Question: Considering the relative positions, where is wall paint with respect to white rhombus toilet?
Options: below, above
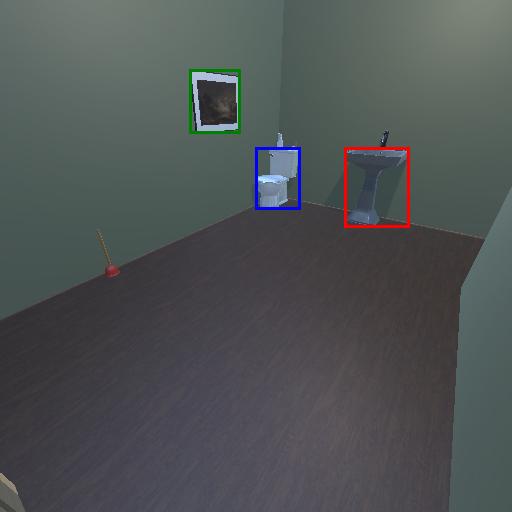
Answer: below